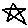
Label: star